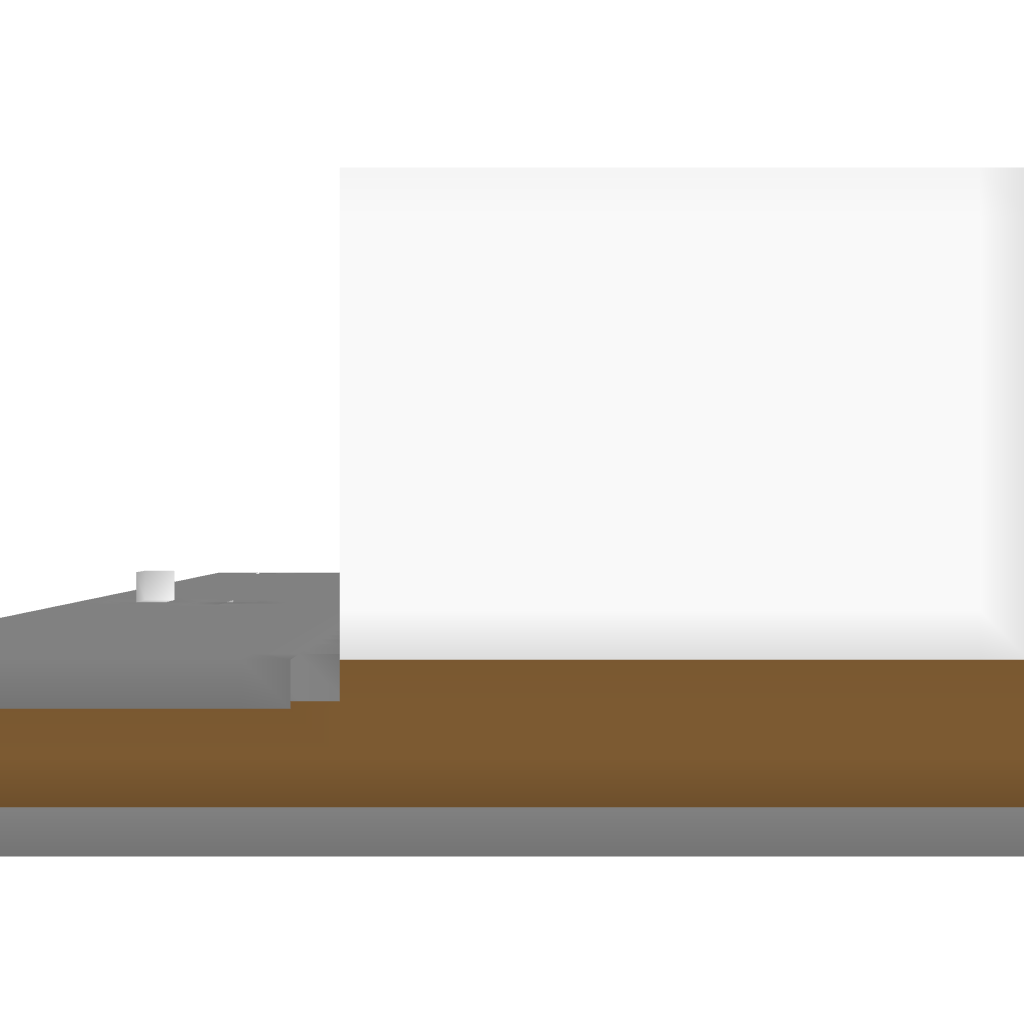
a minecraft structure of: HELLO Sign bad low quality